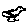
Label: bird